Question: In IntelliJ when I right click on a test I dont see a "Run ClassX or MethodY" anymore. In fact there is no "run" window and when I right click I cannot run any class.
It was all working fine about 3 hours ago so I am not quite sure what has changed.
IntelliJ 10.5.1 (Licensed and NOT community edition)
Java 1.6.0_24
This happens for all projects.
## Update 1
I installed IDEA 11 and imported settings from 10 and then saw that it was not a free upgrade close IDEA 11 and started using IDEA 10. I am fairly certain things stopped working from that point but not sure. Is that a problem? Can I somehow delete IntelliJ configuration directory somehow and restart?
Adding a screenshot when I don't get Run option on right click:

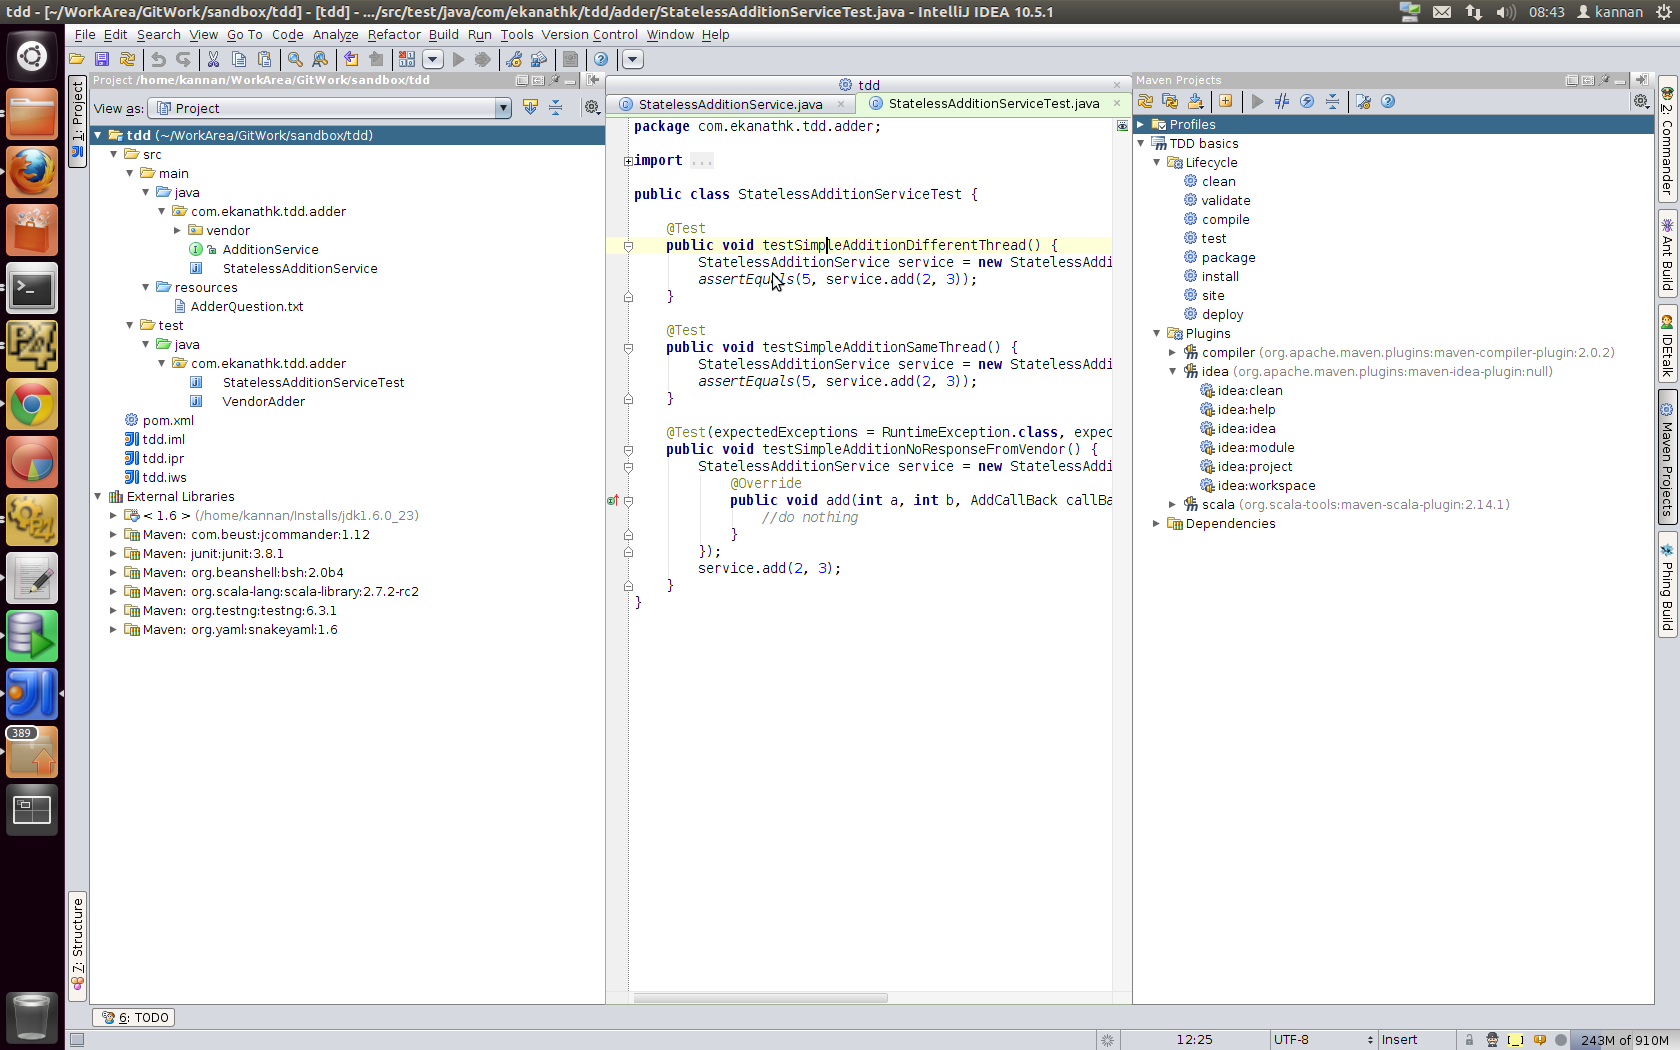
Answer: Ok after tremendous amount of eyeballing I located a {HOME}/.java directory which seemed to contain some Jetbrains related preferences. I deleted that directory plus {HOME}/.IntelliJ* directories. Then deleted all my intellij installations and downloaded it again from scratch and it now works fine..
Sigh....